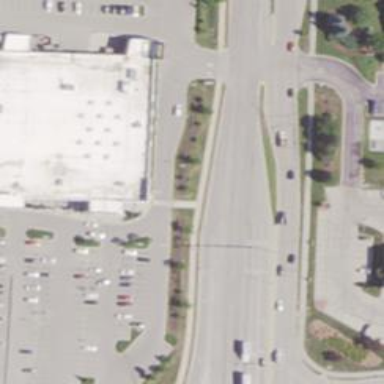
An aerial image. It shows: Secondary road with separate sidewalks.